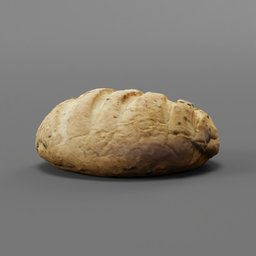
Label: nature